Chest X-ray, AP view. Patient: 60 years old, sex F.
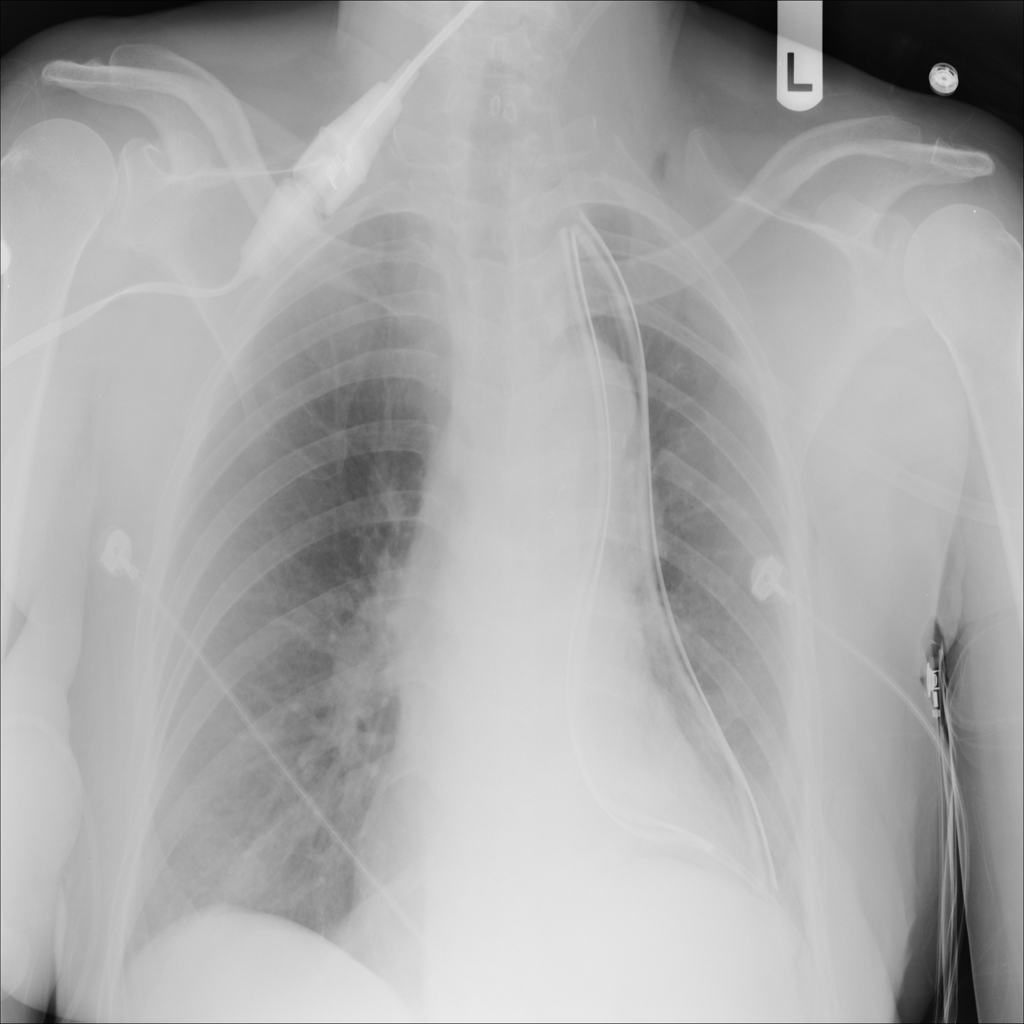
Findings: No Finding